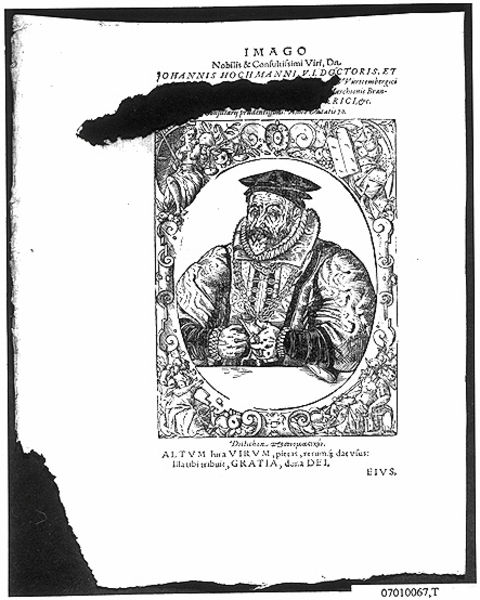
Titel: Bildnis des Johann Hochmann
Künstler: Hans Ulrich Alt
Institution: (Seriendruck)
Schlagwörter: hand, kopf, mann, umhang, weiß, hut, mund, nase, profil, schwarz, stirn, tisch, blick, muster, ornament, alt, bart, mütze, arm, augen, gesicht, johannes, kragen, pelz, rahmen, ärmel, bild, bildnis, hände, portrait, porträt, halbfigur, mantel, reich, oval, rund, kopfbedeckung, schrift, kette, grafik, rand, men, barbe, homme, ornamente, verzierung, print, halskette, foto, italie, buch, medaillon, druck, schwarzweiss, stich, titel, blanc, noir, portait, seite, illustration, text, chapeau, beschriftung, überschrift, autor, krause, spitzbart, tinte, fleck, skulpturen, halbprofil, voluten, wams, riche, femme, ornamentik, gravure, bois, collier, costume, latein, lateinisch, dessin, latin, papier, book, druckschrift, fraise, buste, encre, seriendruck, table, amtskette, enluminure, col, livre, renaissance, ovale, imago, texte, decoration, planche, tache, frau, incipit, page, écriture, imprimerie, collerette, cadre, druckfehler, frontalansicht, herr, krempe, person, rechteck, gratia, béret, image, t, ketee, gravure sur bois, colerette, imprimé, hmme, keett, noit, garvure, xve siècle, montaigne, rabelais, copernic, livvre, inllustration, xv, xvi siècle, eius, eivs, adel, johannis